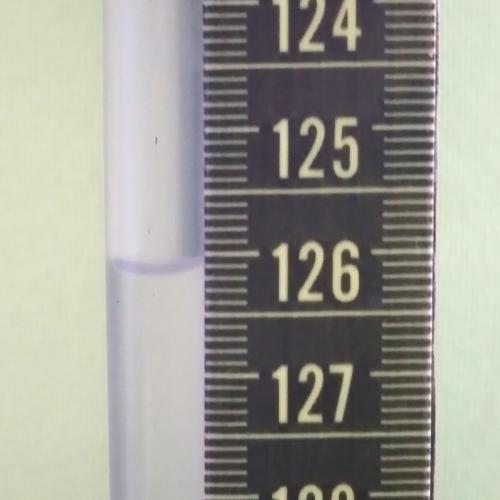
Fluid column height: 126.1 cm